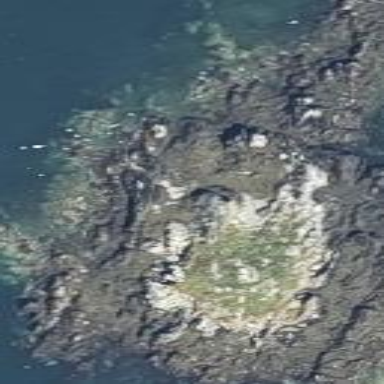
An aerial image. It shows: Breathtaking coastline.